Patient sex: M
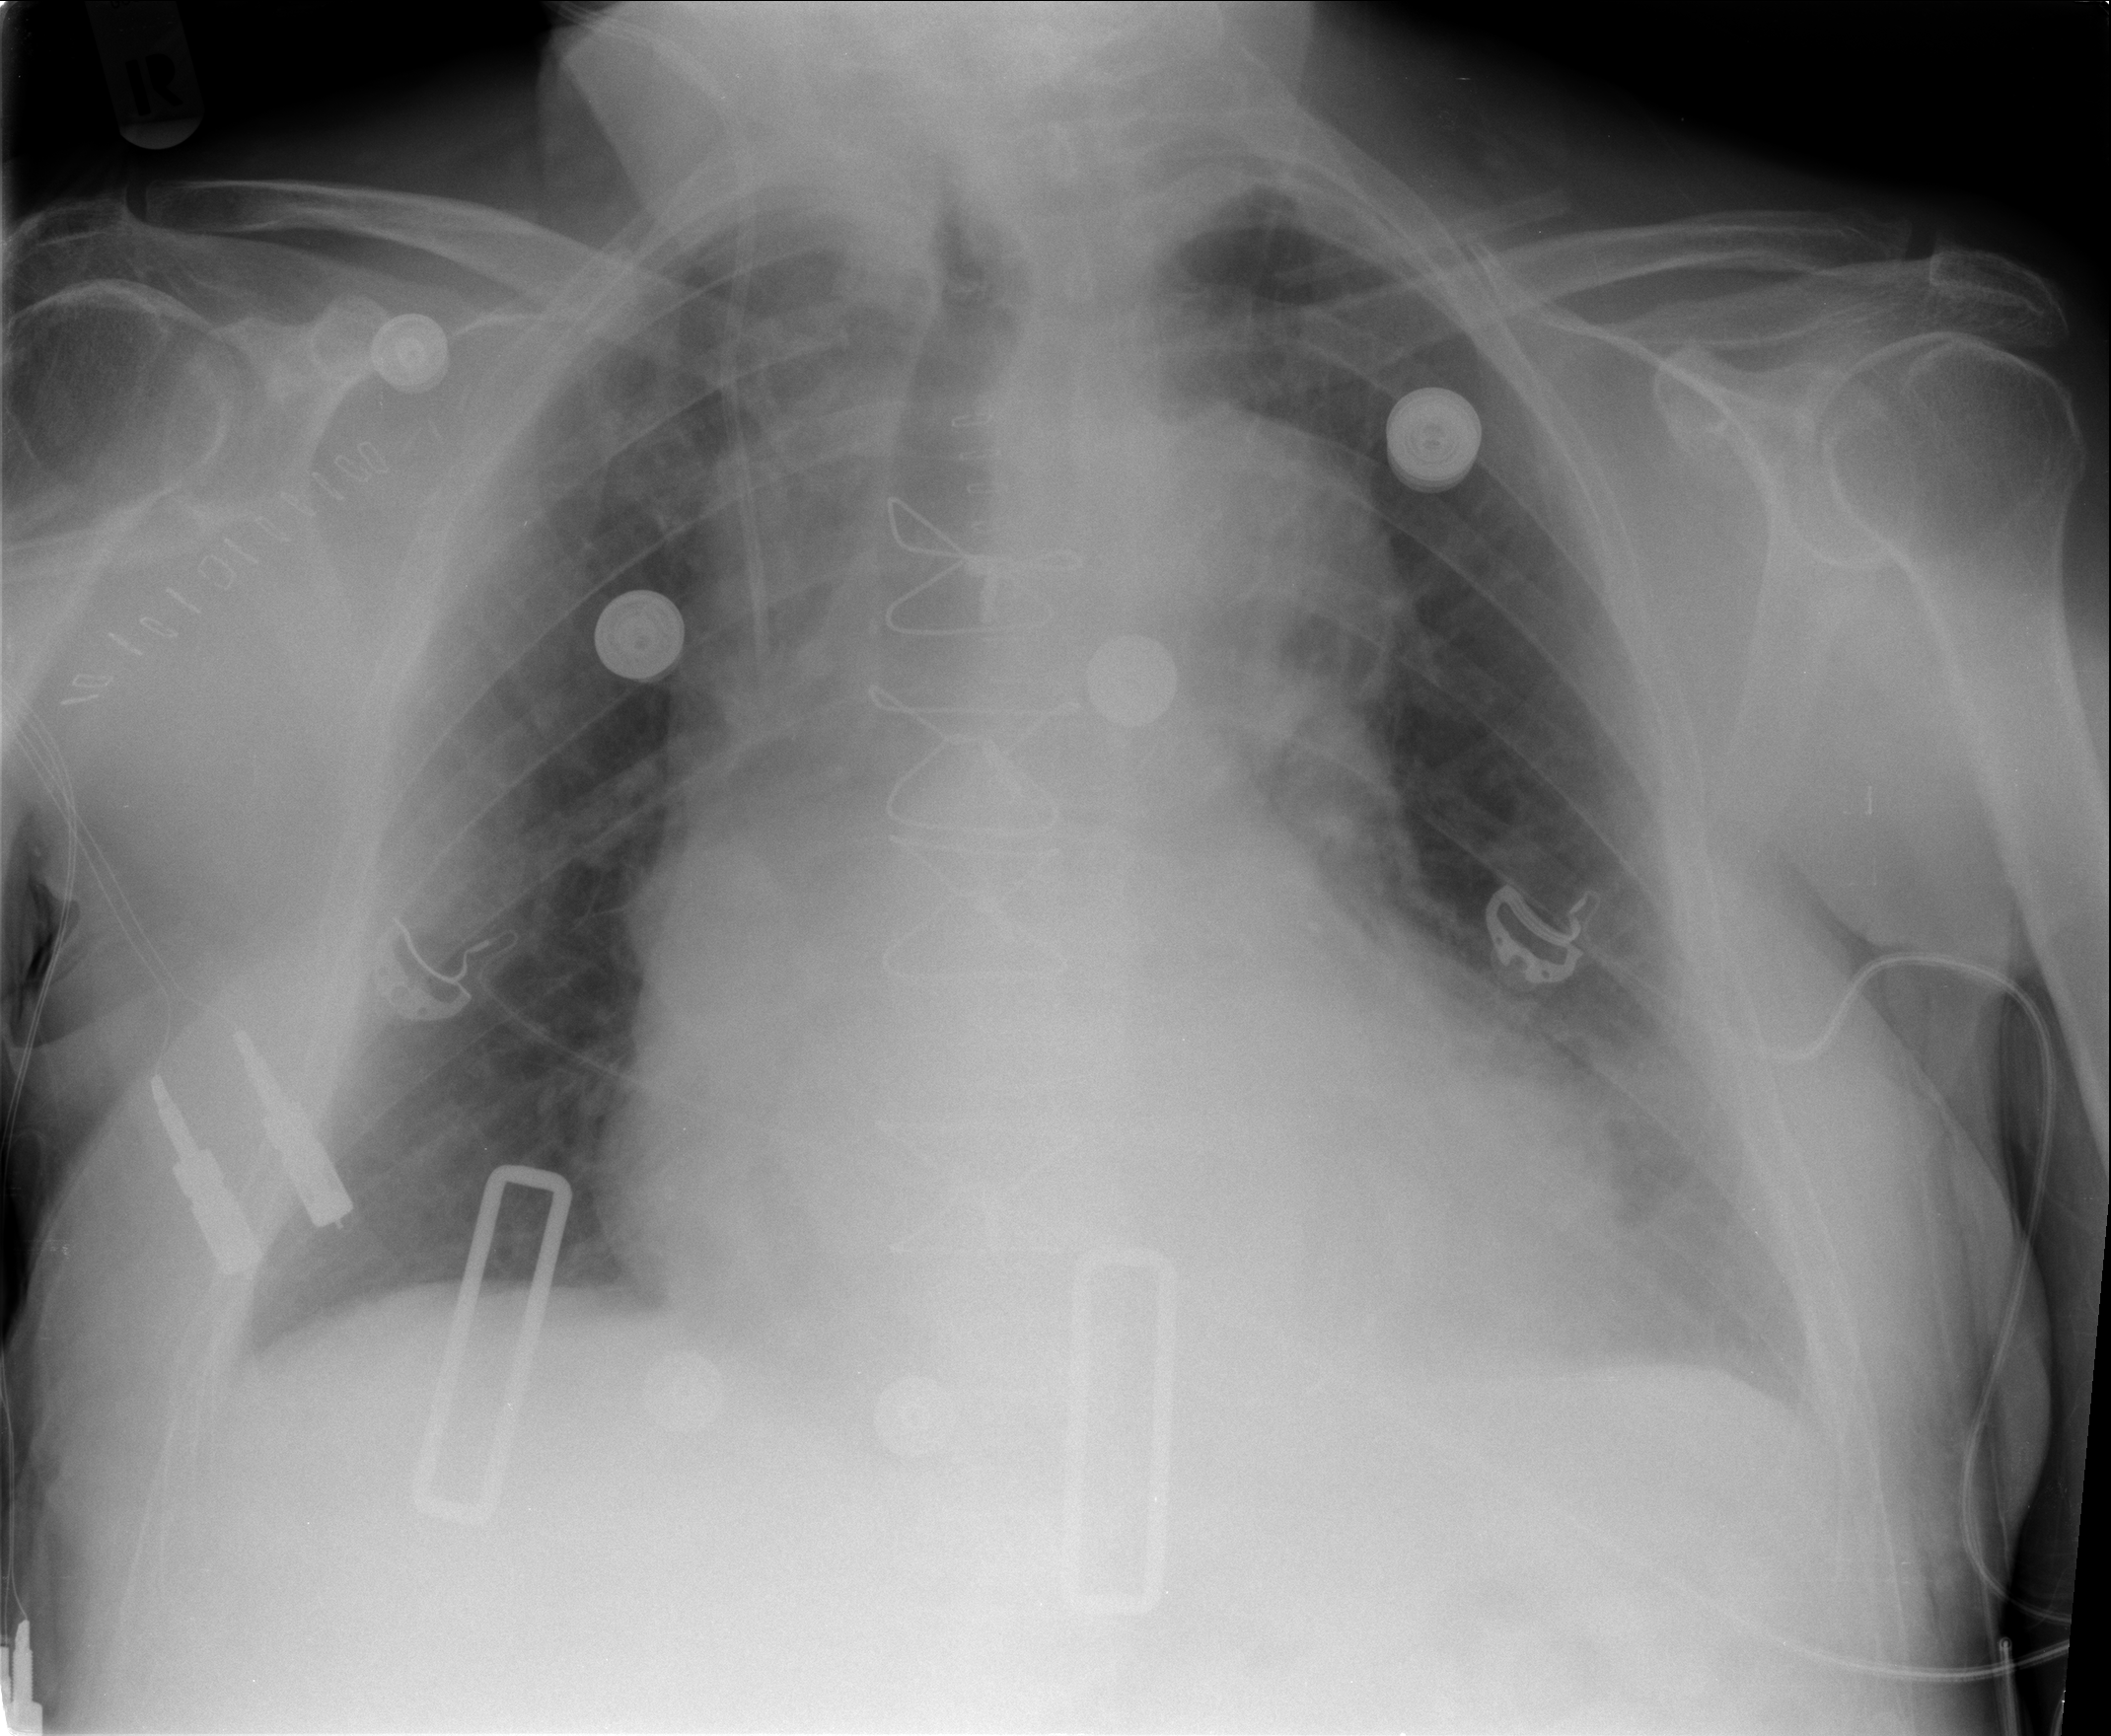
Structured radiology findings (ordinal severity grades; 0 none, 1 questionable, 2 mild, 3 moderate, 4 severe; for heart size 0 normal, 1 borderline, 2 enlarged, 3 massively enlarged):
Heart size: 2
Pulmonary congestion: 0
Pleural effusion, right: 0
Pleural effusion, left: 2
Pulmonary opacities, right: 0
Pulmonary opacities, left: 0
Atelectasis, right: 0
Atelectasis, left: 2